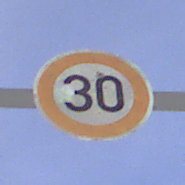
Verkehrszeichen: Geschwindigkeit30
Umgebung: Outdoor, Nature
Tageszeit: MorningAfternoon
Wetter: PartlyCloudy
Licht: Natural
Jahreszeit: NotSpecified
Kontrast: HighContrast